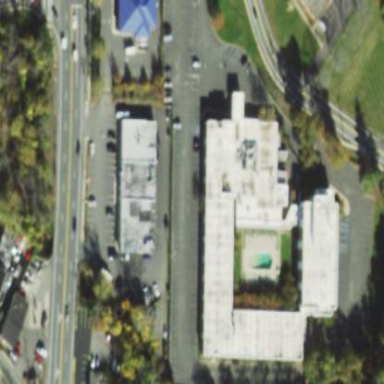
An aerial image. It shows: Hotel building.